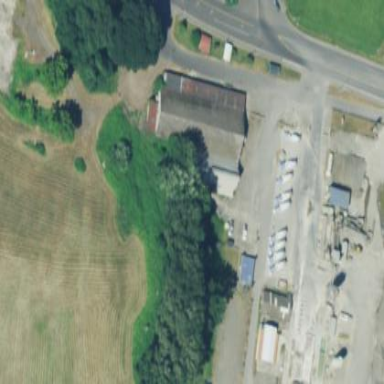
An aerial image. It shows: Building with agrarian shop.